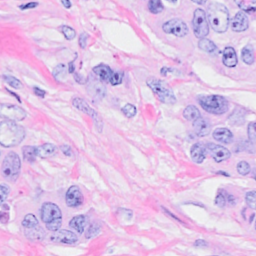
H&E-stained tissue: Breast